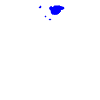
Particle: electron